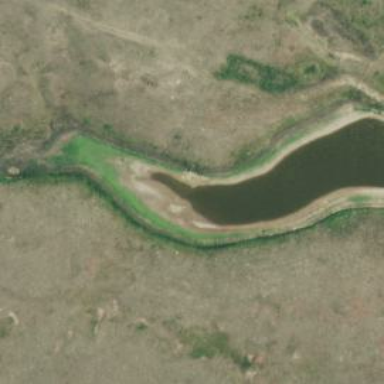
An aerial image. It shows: Reservoir.